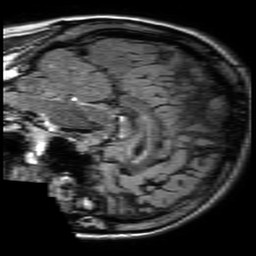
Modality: FLAIR
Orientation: sagittal
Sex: male
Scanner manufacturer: philips
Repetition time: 11 s
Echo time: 0.125 s